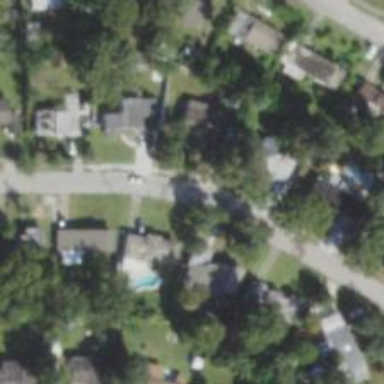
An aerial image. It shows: Residential road with sidewalk on the left.